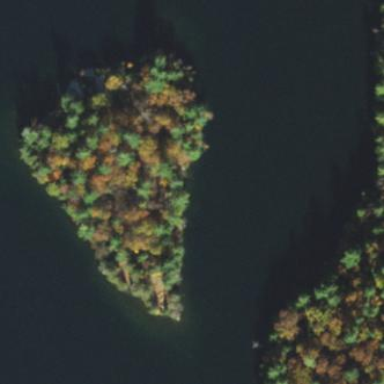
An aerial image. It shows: Campsite on picturesque islet.